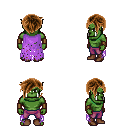
a pixel art fantasy rpg character, male body template, orc, green skin, maroon tattered cape, magenta pants, brown pixie cut hairstyle, leather bracers, brown shoes, four views (front, back, left, right), 2x2 character sprite sheet, small pixel art, hard edges, no anti-aliasing